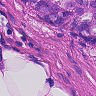
Metastatic tissue present: yes